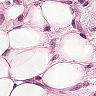
Metastatic tissue present: yes